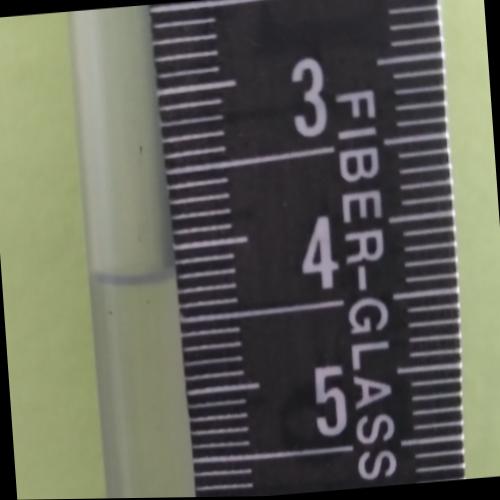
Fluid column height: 4.2 cm